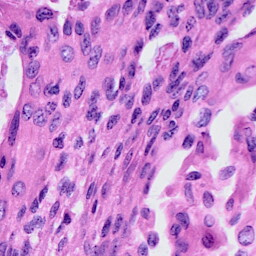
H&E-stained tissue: Cervix